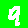
Digit: 9